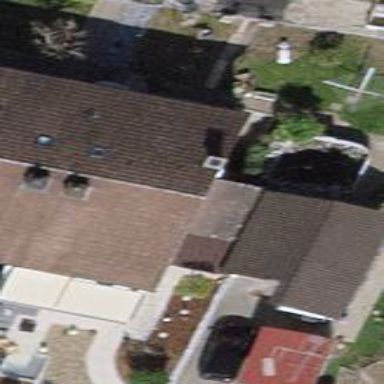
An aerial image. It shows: Garage.